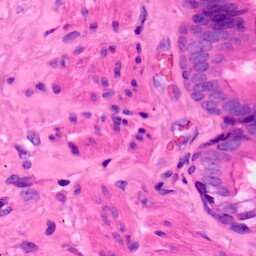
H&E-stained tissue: Lung